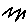
Label: zigzag